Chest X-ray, AP view. Patient: 57 years old, sex F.
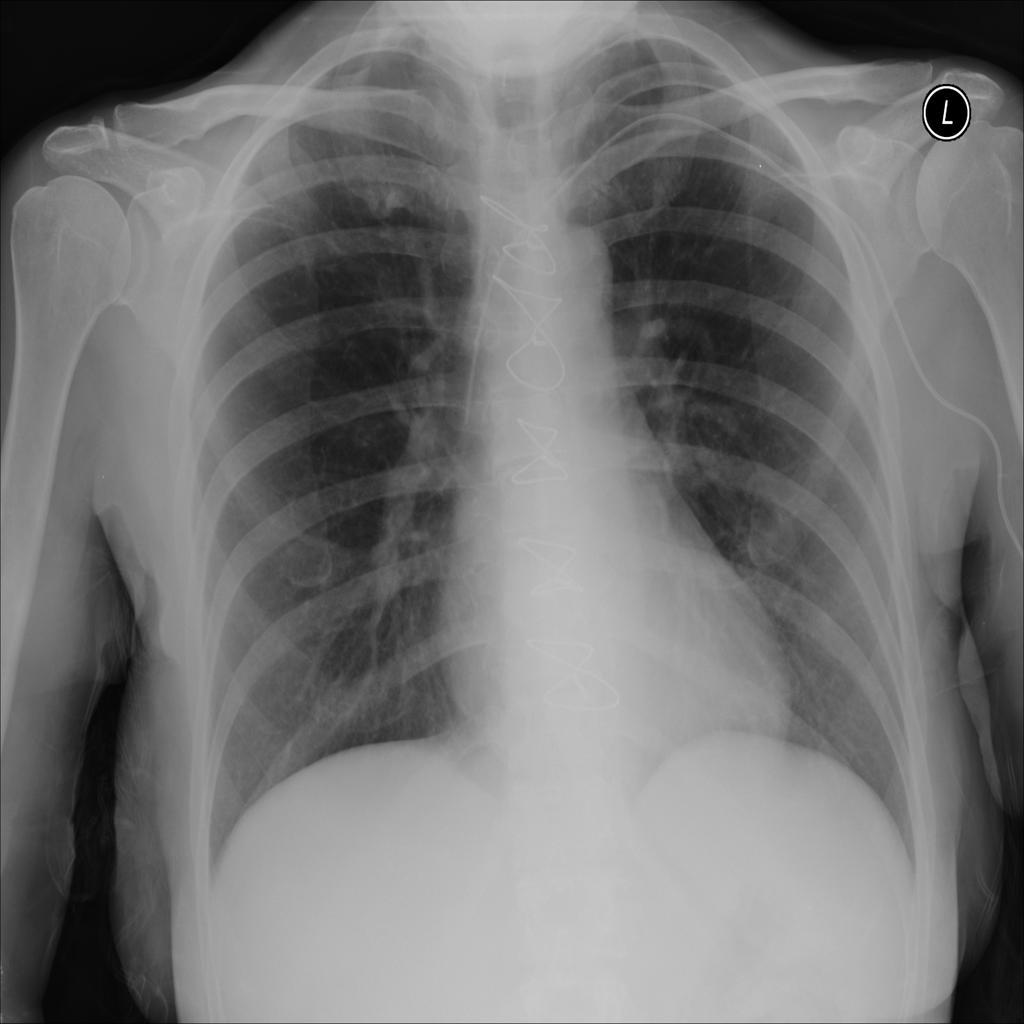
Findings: Effusion